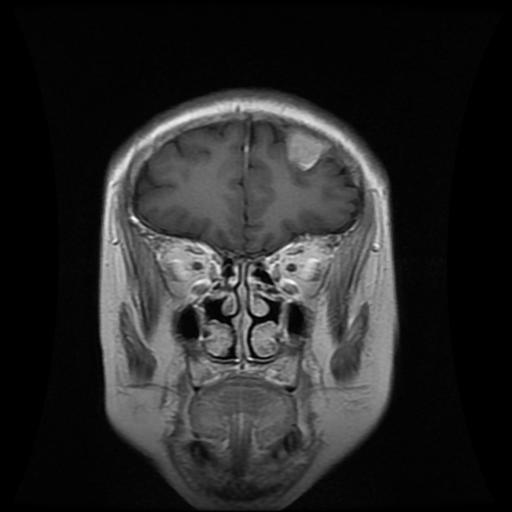
Label: meningioma